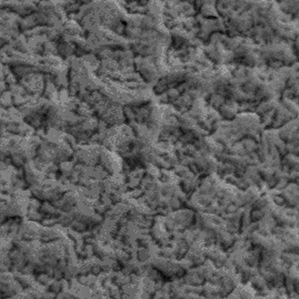
Label: frost